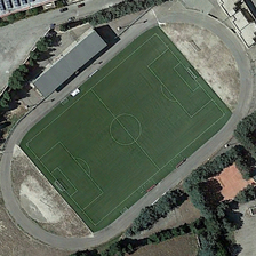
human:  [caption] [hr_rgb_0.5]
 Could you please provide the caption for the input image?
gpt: We can see that some sports grounds are surrounded by rows of trees built on concrete.

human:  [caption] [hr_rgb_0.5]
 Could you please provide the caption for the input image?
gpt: this soccer playground is surrounded by the cement running tracks next to rows of lush trees .

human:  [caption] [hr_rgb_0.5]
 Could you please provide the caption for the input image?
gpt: We can see some sports fields with rows of trees around built on concrete.

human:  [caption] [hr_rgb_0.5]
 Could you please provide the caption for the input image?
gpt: You can see some sports venues.

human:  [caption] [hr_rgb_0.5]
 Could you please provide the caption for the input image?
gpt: We came to a cement plant.